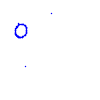
Particle: proton